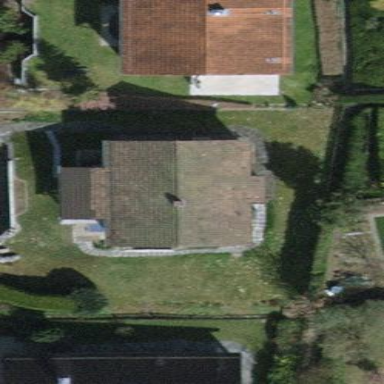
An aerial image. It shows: Detached building.